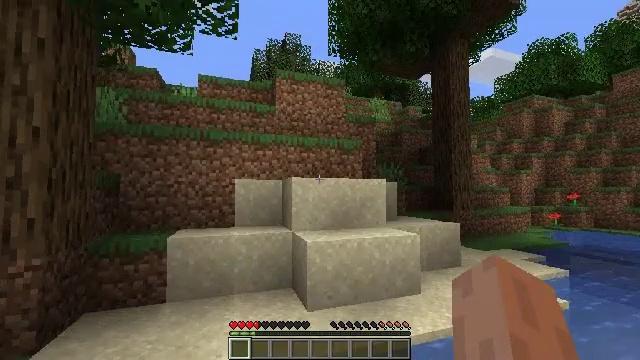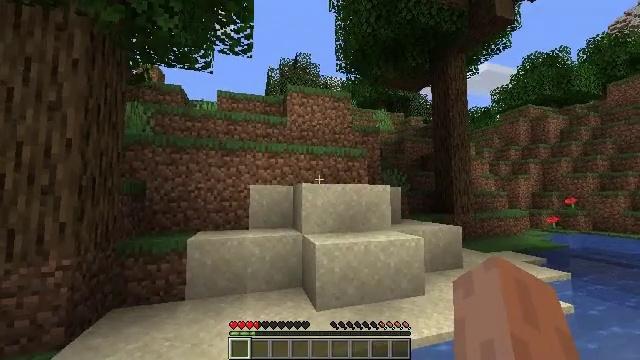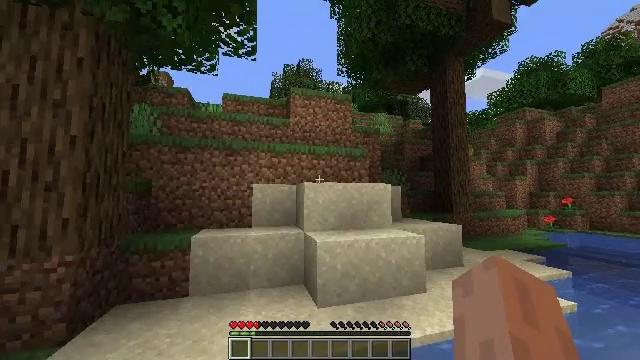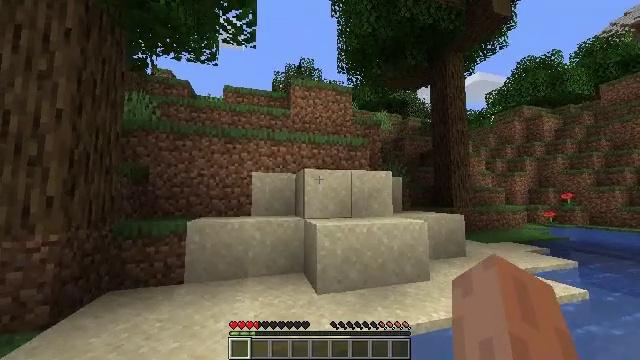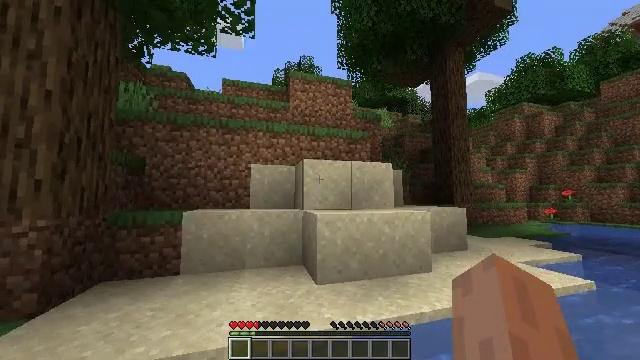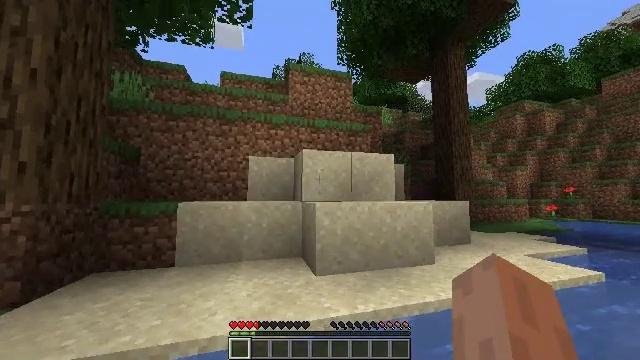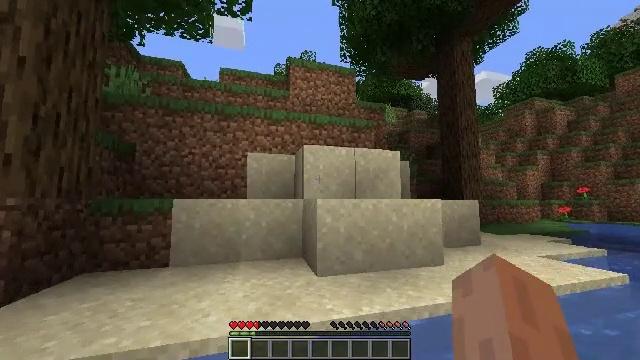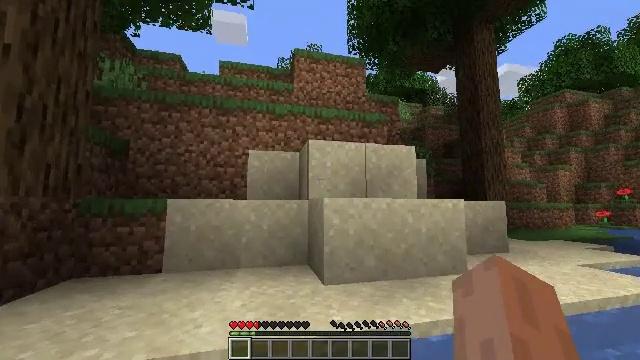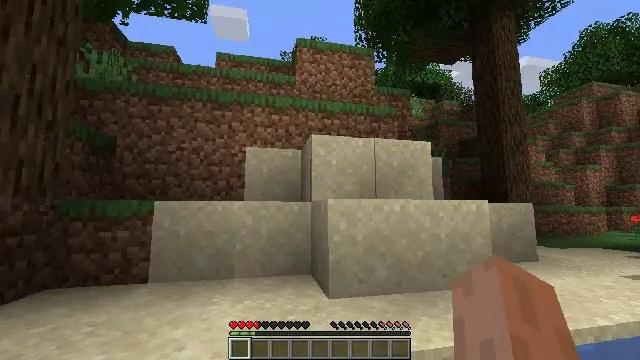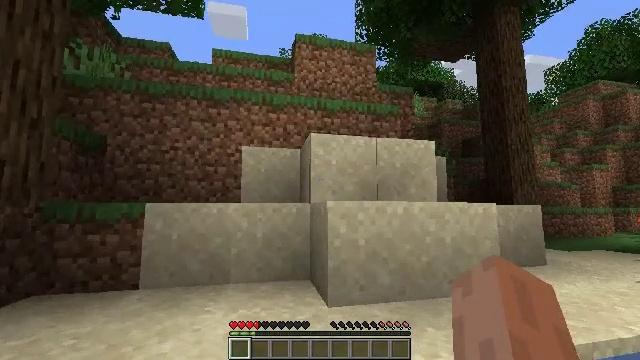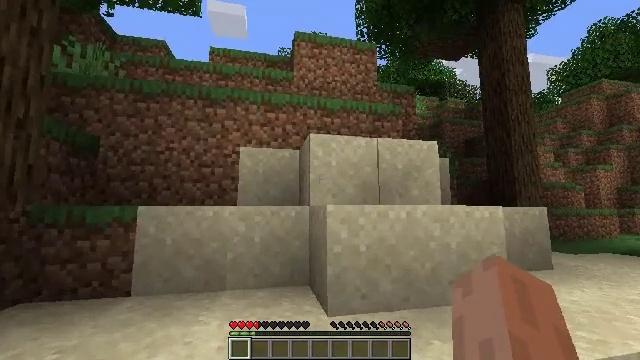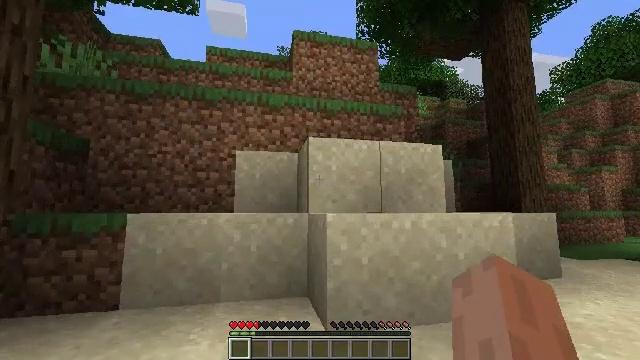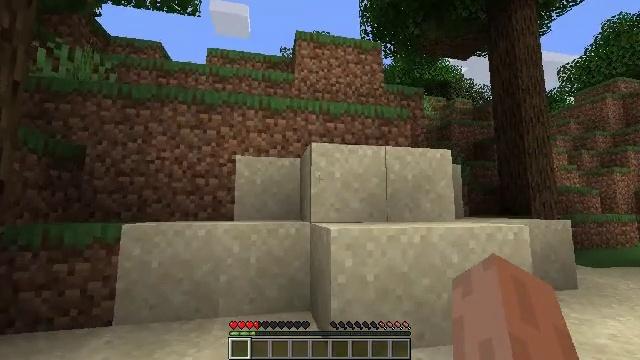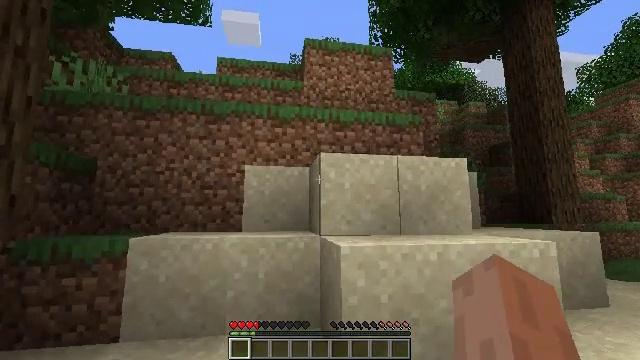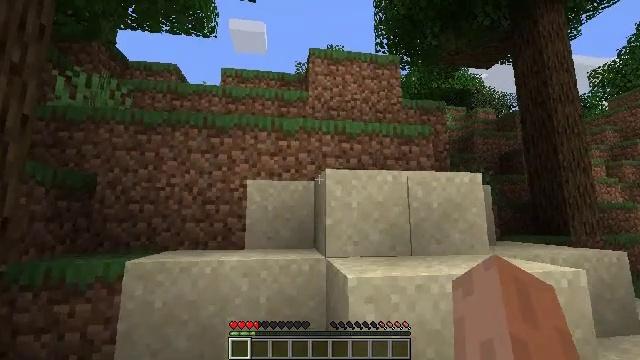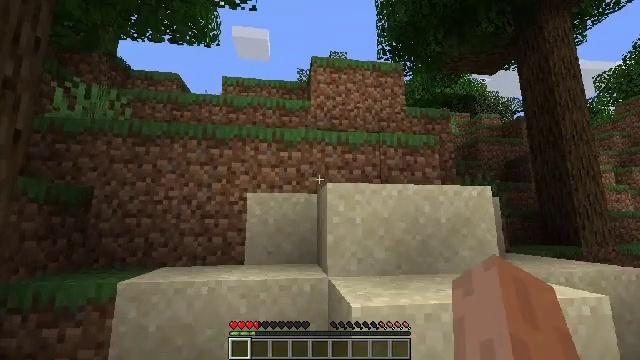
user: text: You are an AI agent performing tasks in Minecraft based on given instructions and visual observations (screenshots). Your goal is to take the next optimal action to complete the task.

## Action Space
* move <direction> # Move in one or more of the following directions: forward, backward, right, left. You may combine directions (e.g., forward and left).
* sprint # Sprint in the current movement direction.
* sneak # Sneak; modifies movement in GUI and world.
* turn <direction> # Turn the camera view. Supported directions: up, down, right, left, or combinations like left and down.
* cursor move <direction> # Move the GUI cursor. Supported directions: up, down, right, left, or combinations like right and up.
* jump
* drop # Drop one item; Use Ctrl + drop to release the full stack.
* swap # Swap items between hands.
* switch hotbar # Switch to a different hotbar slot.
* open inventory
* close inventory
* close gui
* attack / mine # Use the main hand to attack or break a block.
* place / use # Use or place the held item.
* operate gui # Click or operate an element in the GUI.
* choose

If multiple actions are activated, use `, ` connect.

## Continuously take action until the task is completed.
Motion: motion action
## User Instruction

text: Collect birch leaves from the tree.
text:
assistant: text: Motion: move forward, sprint, turn left and up, jump
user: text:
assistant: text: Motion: move forward, sprint, jump
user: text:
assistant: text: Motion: move forward, sprint, jump
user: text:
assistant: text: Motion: move forward, sprint, jump
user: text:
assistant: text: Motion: move forward, sprint, jump
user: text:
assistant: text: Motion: move forward, sprint, jump
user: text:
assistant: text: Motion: move forward, sprint, turn left, jump
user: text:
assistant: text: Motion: move forward, sprint, turn left, jump
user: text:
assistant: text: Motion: move forward, sprint, jump
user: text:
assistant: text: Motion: move forward, sprint, jump
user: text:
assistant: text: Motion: move forward, sprint, jump
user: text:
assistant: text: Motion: move forward, sprint, jump
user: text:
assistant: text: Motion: move forward, sprint, turn left and up, jump
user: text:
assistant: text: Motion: move forward, sprint, turn left and up, jump
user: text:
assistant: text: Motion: move forward, sprint, turn up, jump
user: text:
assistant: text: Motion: move forward, sprint, jump
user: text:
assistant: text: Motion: move forward, sprint, jump
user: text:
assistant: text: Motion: move forward, sprint, jump
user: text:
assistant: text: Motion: move forward, sprint, jump
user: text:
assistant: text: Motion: move forward, sprint, jump
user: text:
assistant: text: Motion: move forward, jump
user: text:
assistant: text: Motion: move forward, sprint, jump
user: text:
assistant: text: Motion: move forward, sprint, jump
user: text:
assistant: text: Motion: move forward, sprint, jump
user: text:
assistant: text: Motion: move forward, sprint, jump
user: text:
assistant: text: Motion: move forward, sprint, jump
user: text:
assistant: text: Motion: move forward, sprint, jump
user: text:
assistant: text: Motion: move forward, sprint, jump
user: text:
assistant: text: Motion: move forward, turn down, jump
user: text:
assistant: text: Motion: move forward, jump